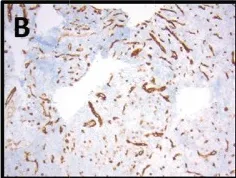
Patient 3, cervical lymph node with T-ALL. (B) CD34-negative, (CD34-positive blood vessels as internal control), 100x.
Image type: pathology (immunostaining)